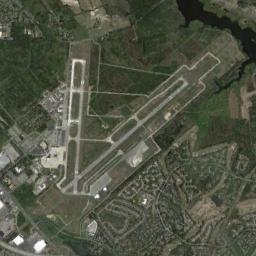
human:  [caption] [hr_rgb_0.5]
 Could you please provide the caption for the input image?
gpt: There are two crossing runways here .

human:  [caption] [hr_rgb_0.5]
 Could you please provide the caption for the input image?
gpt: A complex airport with many runways and buildings is surrounded by a residential area and green spaces .

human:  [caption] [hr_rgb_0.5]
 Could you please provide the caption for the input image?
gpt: An airport is surrounded by many buildings and fields .

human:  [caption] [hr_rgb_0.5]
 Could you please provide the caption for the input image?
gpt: An airport with some staggered runways on the farmland and a river beside .

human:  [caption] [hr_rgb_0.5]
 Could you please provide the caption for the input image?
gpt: The airport is surrounded by grass .